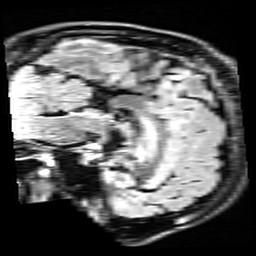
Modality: FLAIR
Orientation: sagittal
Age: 32
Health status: healthy
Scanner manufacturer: siemens
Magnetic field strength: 3 T
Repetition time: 9 s
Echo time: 0.088 s